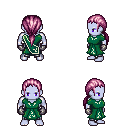
a pixel art fantasy rpg character, male body template, dark elf, purple skin, sash dress, metal pants, pink ponytail hairstyle, metal gloves, four views (front, back, left, right), 2x2 character sprite sheet, small pixel art, hard edges, no anti-aliasing